Interaction volume radius: 5 \u00c5
Interaction volume height: 10 \u00c5
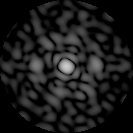
Disorder parameter: 0.8074